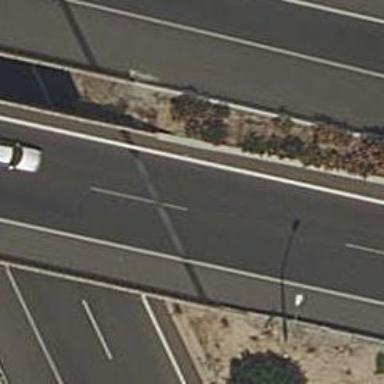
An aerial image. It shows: Bridge over motorway.